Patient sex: M
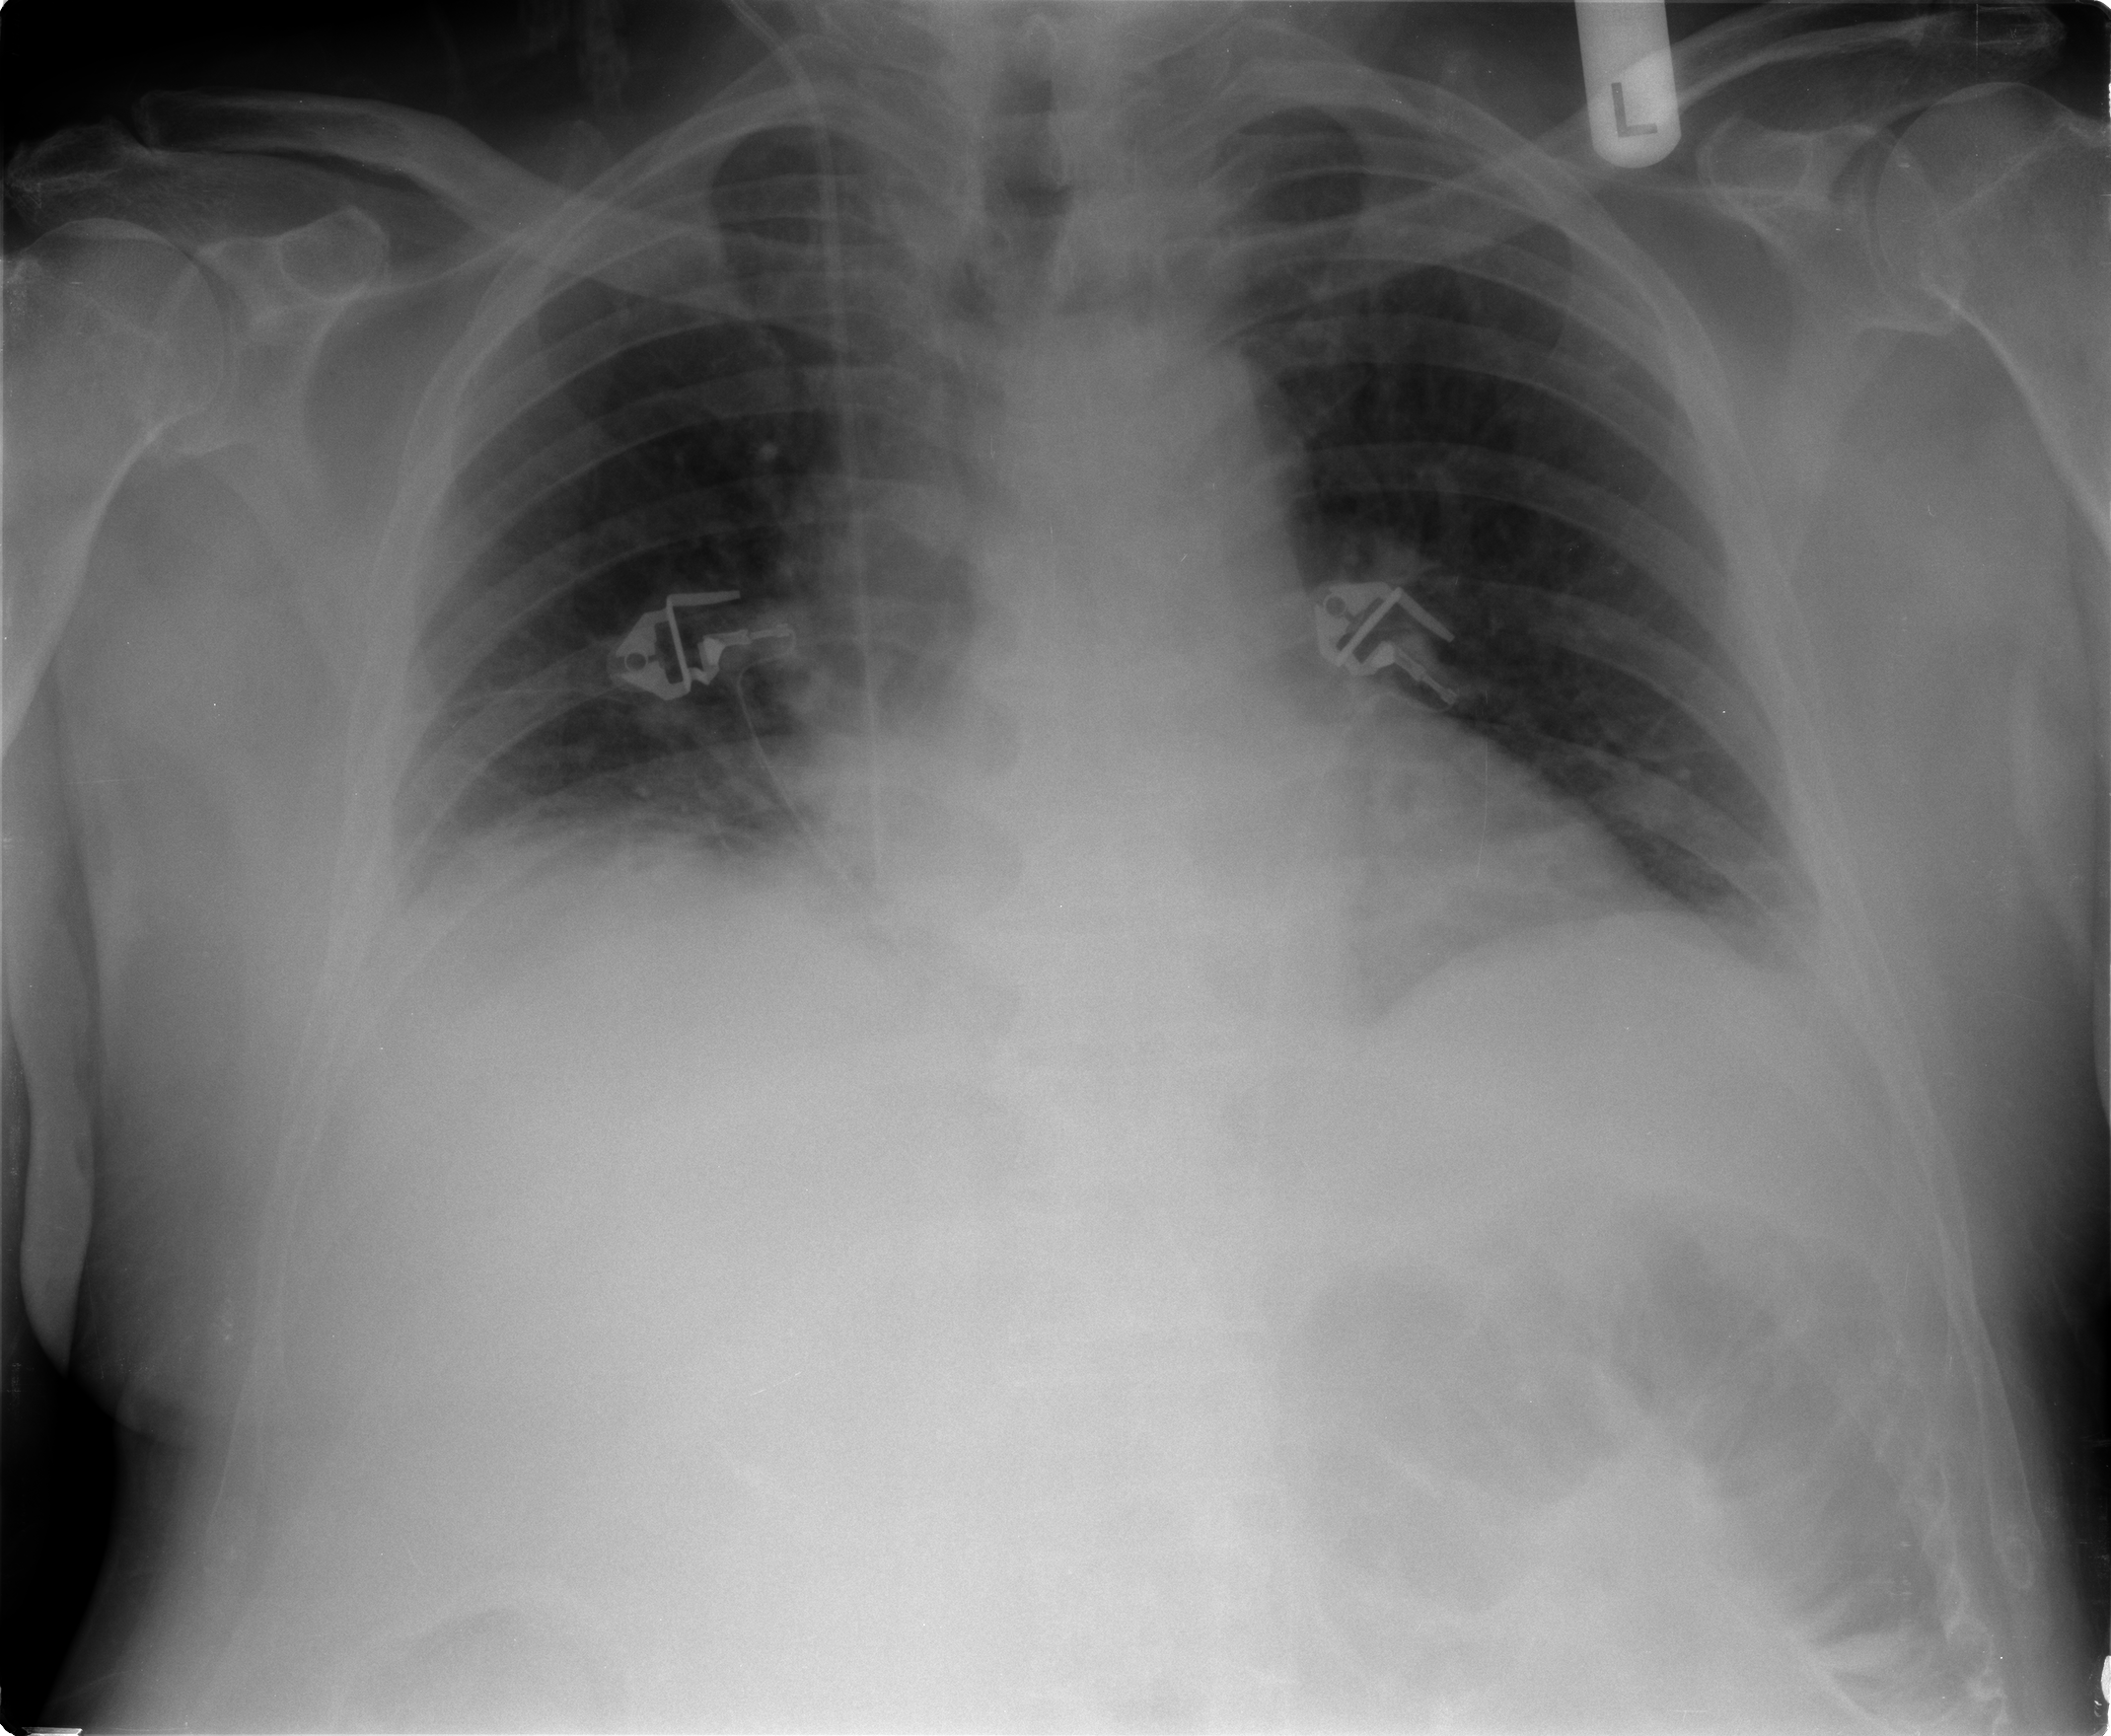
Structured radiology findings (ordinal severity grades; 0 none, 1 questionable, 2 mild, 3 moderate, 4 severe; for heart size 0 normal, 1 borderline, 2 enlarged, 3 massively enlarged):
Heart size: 0
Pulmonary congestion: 0
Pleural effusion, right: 0
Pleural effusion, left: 0
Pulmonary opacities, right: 0
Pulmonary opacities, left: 0
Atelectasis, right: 1
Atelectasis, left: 1